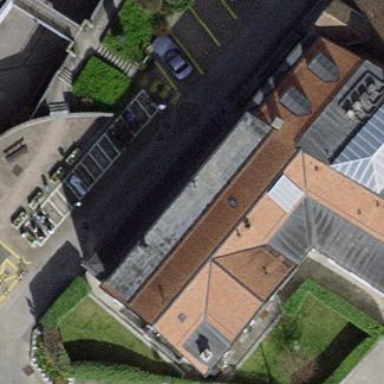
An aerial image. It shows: View of roof of building.